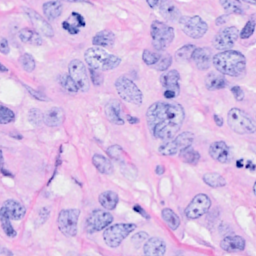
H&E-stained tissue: Breast